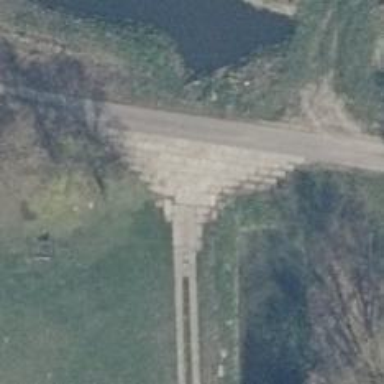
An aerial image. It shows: Concrete track with grade 2 tracktype.